Field crop: tomato
Growth stage: 1
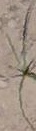
Species: cyperus